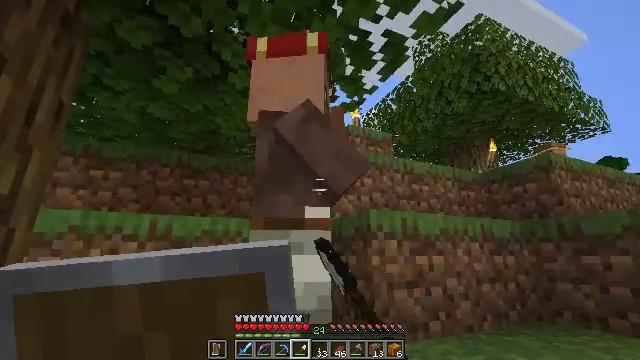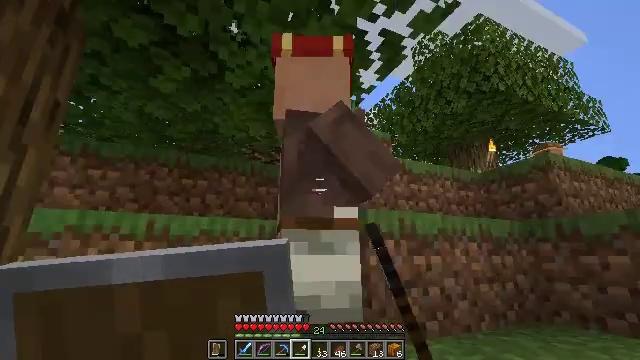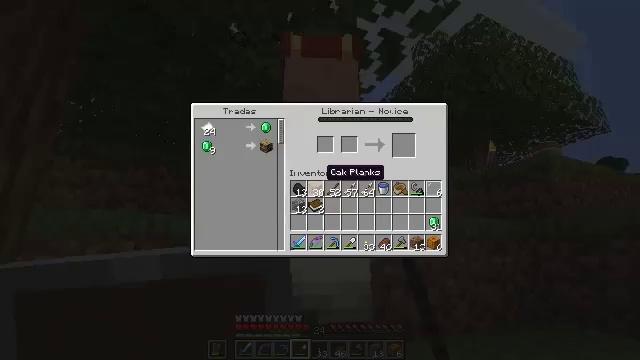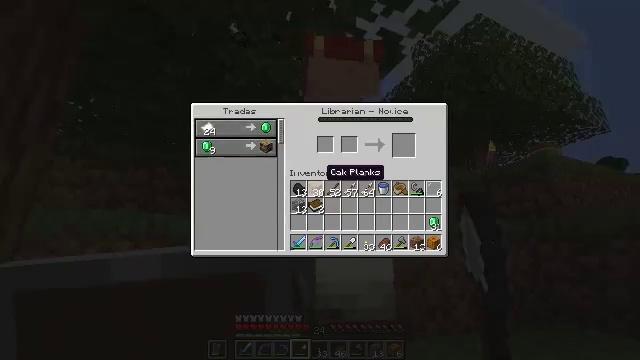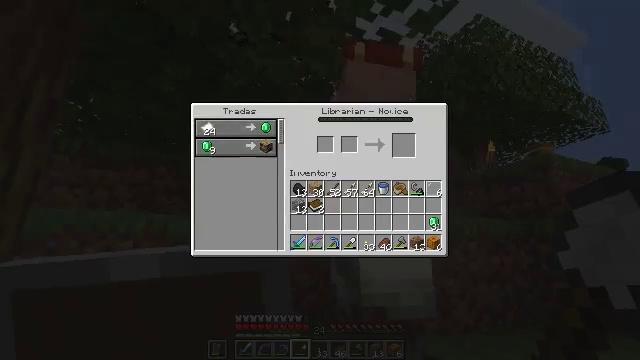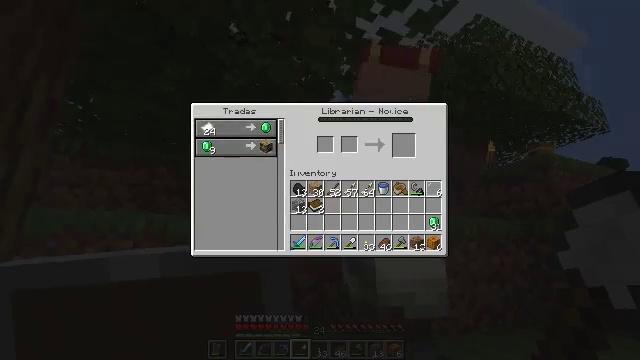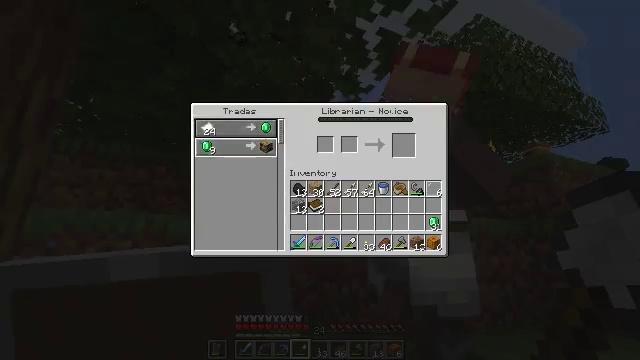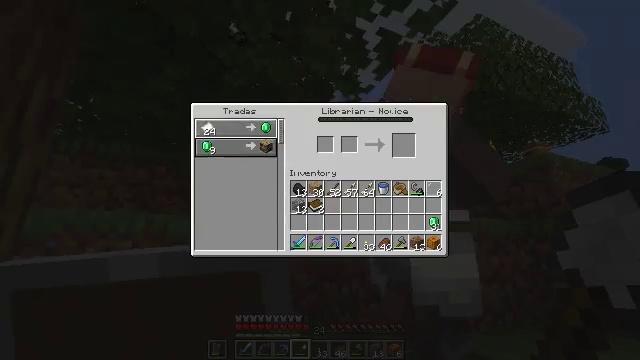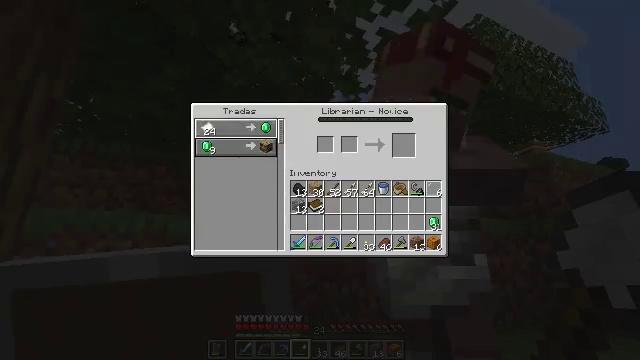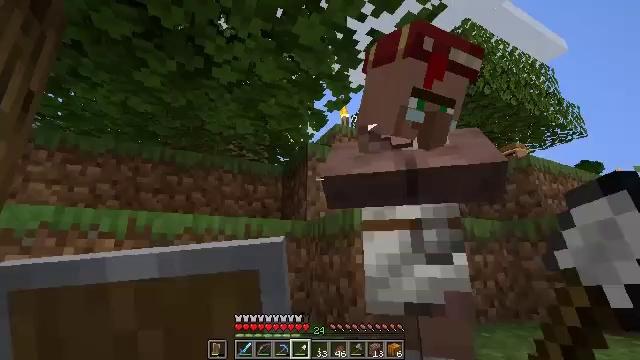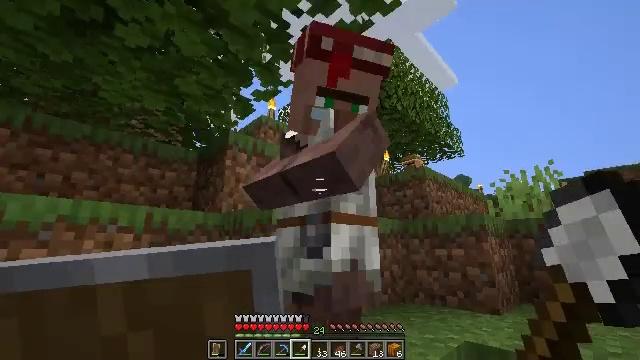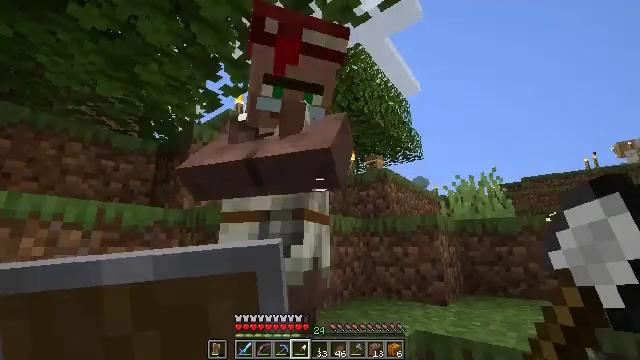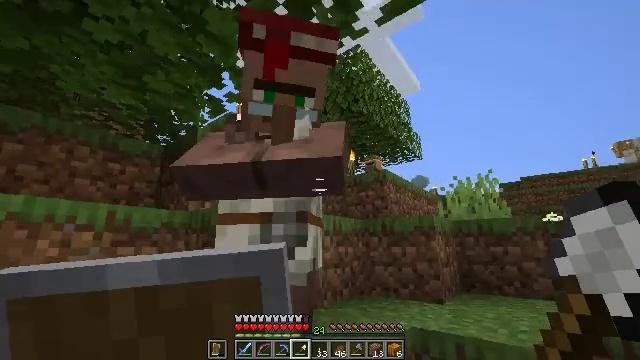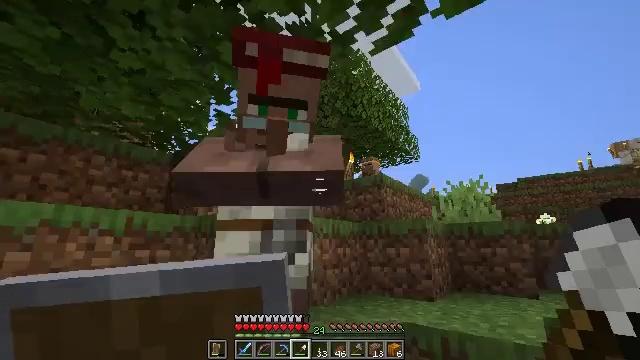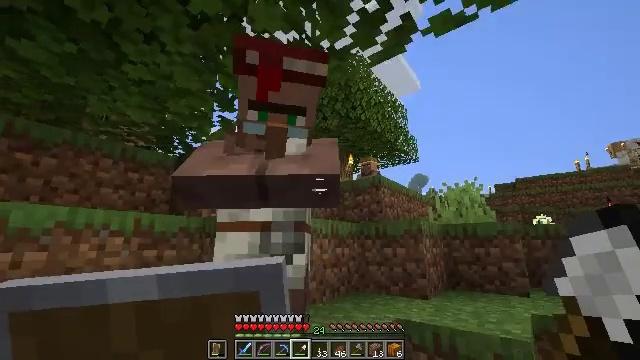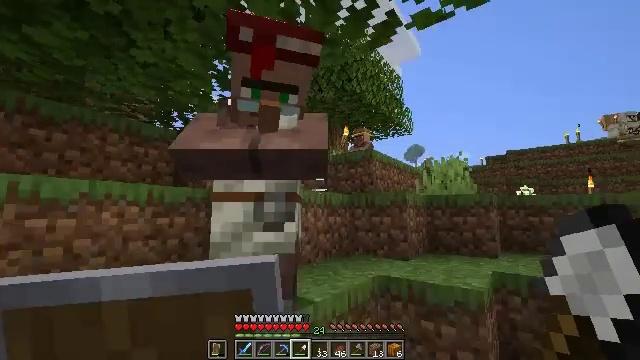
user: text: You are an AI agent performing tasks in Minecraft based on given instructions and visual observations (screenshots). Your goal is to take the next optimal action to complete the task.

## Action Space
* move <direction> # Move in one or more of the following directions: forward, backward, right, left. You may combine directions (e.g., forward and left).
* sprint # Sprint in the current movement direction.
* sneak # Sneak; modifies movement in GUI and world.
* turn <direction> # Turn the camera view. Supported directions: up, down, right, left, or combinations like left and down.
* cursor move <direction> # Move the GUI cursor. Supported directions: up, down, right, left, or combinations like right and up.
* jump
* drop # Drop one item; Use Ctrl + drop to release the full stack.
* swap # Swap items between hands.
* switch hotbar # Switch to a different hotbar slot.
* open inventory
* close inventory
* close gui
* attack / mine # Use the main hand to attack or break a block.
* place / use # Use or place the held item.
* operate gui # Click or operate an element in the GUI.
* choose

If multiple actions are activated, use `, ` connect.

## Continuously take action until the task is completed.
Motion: motion action
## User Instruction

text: Gather a pumpkin block.
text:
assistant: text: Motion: no_op
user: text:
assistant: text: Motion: open gui
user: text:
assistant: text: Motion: no_op
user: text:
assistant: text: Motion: cursor move left
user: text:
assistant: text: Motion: cursor move left and up
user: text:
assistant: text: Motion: cursor move left and up
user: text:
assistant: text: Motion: cursor move up
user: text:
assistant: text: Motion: cursor move right
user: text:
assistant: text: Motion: cursor move right
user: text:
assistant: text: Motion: turn right and down, close gui
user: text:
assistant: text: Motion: move back, turn right
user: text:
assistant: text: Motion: move back
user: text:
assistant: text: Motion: move back
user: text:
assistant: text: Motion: move back
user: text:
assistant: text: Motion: move back, turn down
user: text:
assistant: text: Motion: move back, turn left and down
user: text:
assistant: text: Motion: move back
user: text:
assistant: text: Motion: move back
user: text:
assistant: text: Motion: move back
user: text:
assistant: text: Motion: move back, turn left
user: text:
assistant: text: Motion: move back, use / place
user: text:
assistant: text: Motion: no_op
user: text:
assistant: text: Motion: no_op
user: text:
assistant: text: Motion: no_op
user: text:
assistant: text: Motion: no_op
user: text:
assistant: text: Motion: open gui
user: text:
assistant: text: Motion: no_op
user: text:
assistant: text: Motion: no_op
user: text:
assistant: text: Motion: no_op
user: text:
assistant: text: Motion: no_op